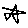
Label: star